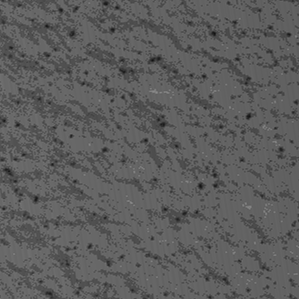
Label: frost